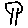
Label: tree